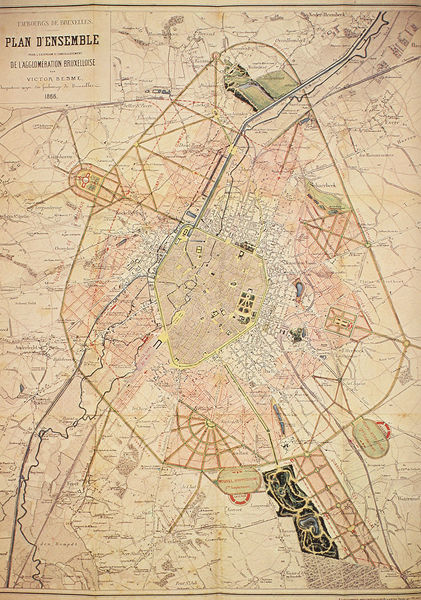
Titel: Stadtplan von Brüssel
Künstler: Victor Besme
Schlagwörter: weiß, fluss, gelb, grün, stadt, paris, schwarz, park, rot, wege, rosa, ort, mauer, linien, straßen, karte, mappe, plan, landkarte, grundriss, stadtplan, umland, bezirke, 1866, umlanf